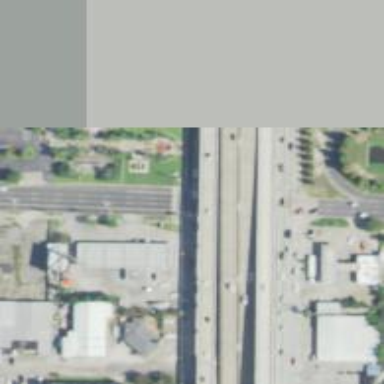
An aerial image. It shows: Bridge for trunk highway with expressway access.